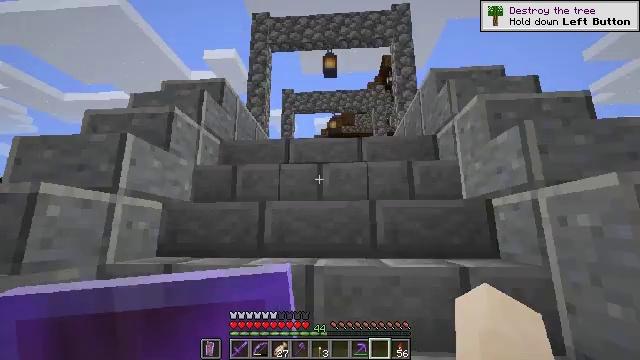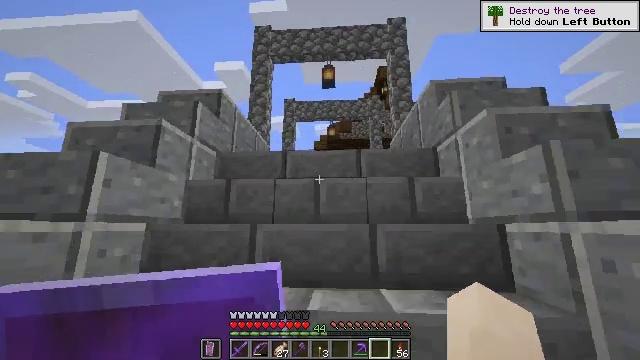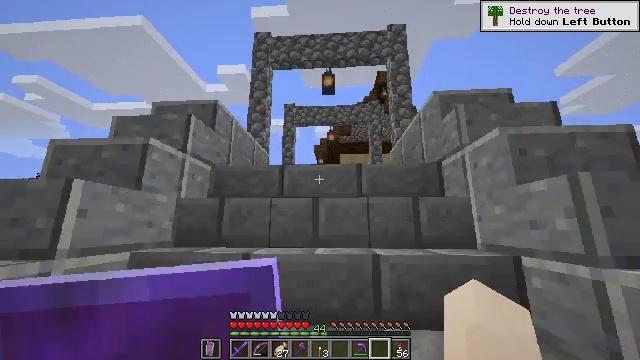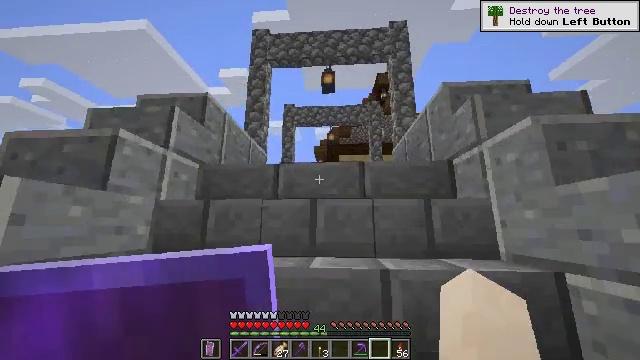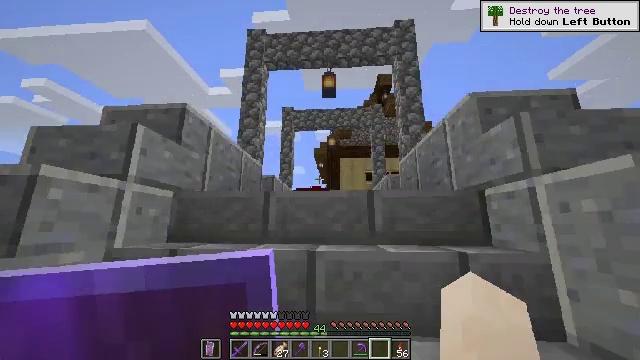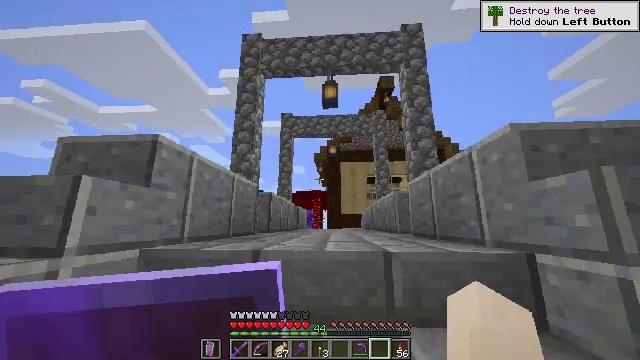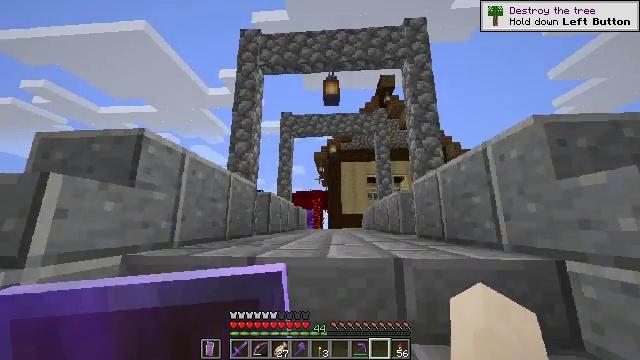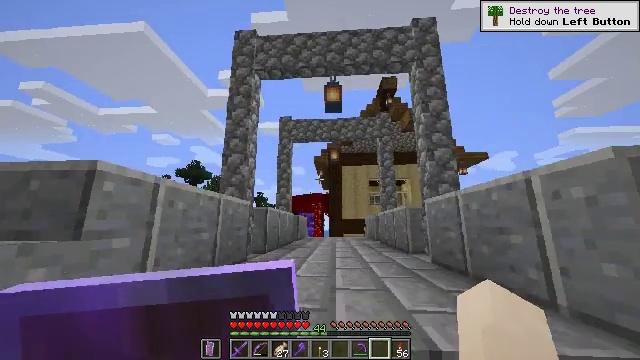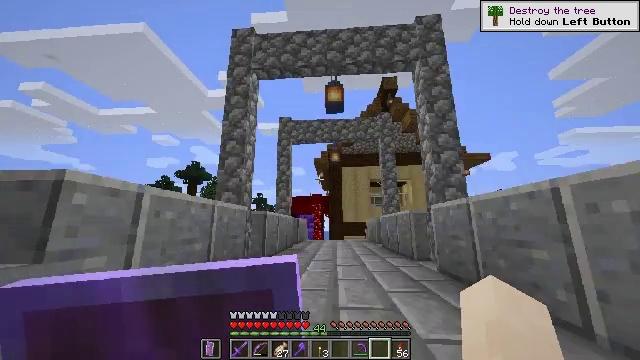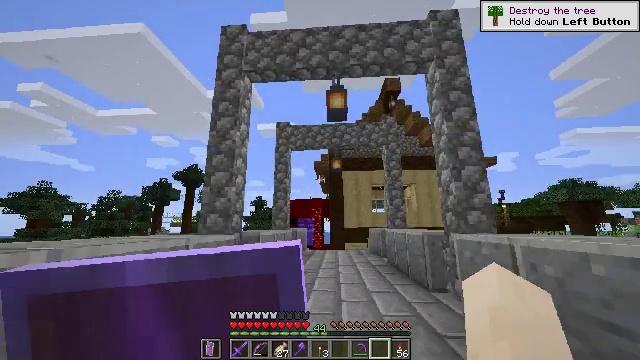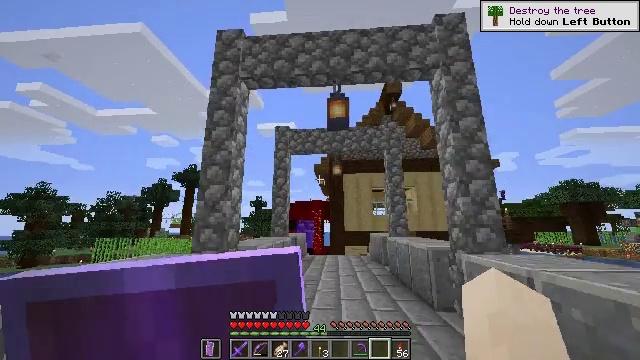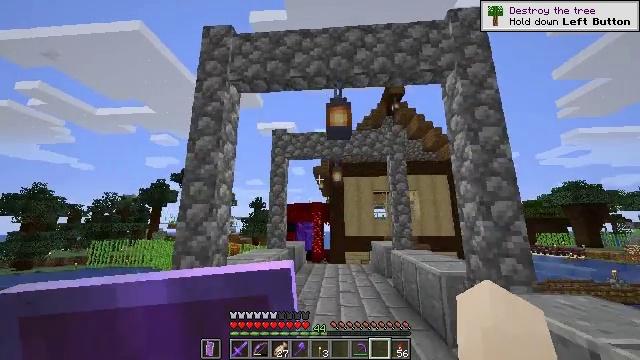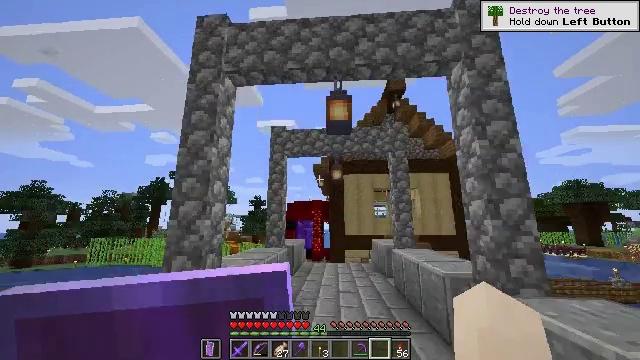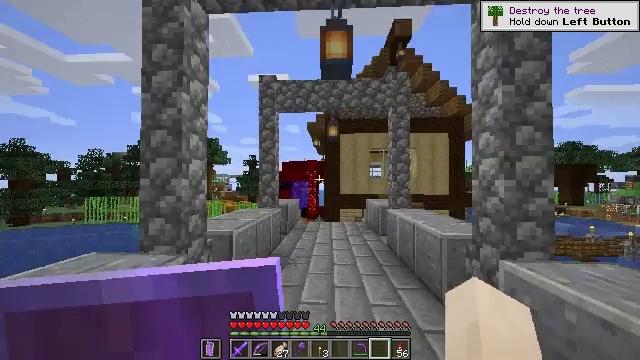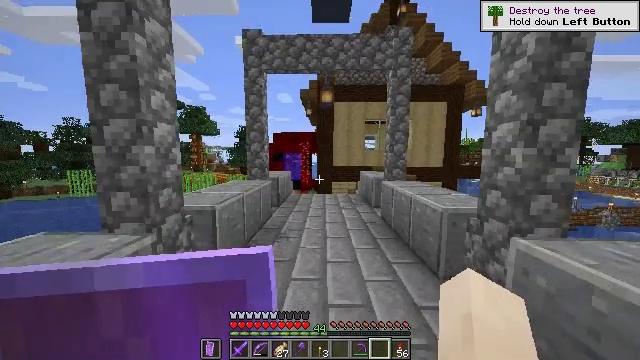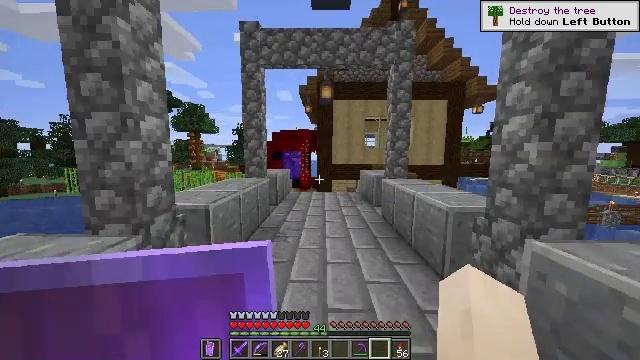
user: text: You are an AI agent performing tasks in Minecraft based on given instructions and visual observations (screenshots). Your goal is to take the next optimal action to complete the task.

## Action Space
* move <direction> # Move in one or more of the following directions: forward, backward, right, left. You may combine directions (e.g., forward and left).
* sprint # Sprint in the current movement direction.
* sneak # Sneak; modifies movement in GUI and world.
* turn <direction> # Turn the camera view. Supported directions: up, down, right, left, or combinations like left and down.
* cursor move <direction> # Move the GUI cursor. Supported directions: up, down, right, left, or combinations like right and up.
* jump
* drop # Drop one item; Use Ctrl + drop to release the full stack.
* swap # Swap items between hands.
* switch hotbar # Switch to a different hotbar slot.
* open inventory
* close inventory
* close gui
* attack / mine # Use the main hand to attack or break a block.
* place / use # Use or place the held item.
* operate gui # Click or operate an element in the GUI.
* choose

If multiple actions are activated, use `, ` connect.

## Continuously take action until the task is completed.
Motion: motion action
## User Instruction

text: Use a pickaxe to mine the bone block.
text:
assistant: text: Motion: move forward, sprint
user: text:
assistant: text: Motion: move forward, sprint
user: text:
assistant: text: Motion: move forward, sprint
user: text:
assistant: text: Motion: move forward, sprint
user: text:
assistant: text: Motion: move forward, sprint
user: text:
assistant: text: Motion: move forward, sprint
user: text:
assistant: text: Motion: move forward, sprint
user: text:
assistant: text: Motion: move forward, sprint
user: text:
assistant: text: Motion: move forward, sprint
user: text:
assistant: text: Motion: move forward, sprint
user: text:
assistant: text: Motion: move forward, sprint
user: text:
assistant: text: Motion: move forward, sprint
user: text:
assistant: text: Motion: move forward, sprint, turn right and down
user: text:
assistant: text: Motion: move forward, sprint, turn right and down
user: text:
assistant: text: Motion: move forward, sprint
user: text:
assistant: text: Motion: move forward, sprint
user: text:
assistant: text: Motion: move forward, sprint
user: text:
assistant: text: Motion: move forward, sprint
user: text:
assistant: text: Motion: move forward, sprint
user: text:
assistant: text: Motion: move forward, sprint
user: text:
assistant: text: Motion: move forward, sprint
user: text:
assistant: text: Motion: move forward, sprint
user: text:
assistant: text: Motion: move forward, sprint
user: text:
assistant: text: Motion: move forward, sprint
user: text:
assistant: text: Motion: move forward, sprint
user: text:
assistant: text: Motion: move forward, sprint
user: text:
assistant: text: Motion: move forward, sprint
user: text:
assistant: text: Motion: move forward, sprint
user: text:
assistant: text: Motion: move forward, sprint
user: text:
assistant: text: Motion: move forward, sprint